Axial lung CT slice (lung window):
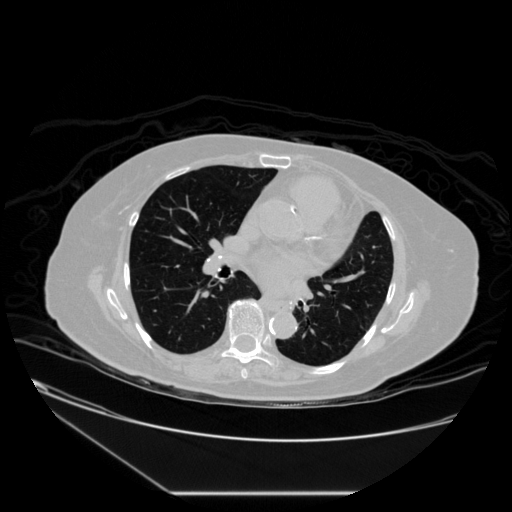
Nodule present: no